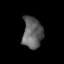
Tissue: lung
Cell type: Others
Senescence score: 0.2111
Nuclear area (px): 615
Mean DAPI intensity: 96.727